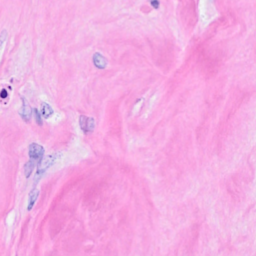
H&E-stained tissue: Breast